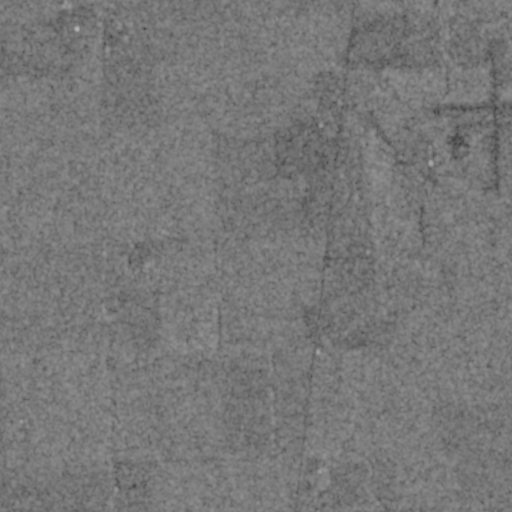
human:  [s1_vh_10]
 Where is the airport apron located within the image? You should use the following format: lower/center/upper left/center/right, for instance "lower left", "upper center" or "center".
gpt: The airport apron is located in the upper right of the image.
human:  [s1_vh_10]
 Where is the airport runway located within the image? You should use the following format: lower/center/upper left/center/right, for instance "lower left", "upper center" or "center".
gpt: The airport runway is located in the upper right of the image.
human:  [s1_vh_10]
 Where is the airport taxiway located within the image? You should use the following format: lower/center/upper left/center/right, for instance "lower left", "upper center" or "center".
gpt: The airport taxiway is located in the upper right of the image.
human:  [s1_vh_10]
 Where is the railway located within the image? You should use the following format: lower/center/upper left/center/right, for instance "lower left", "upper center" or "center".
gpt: The railway is located in the left of the image.
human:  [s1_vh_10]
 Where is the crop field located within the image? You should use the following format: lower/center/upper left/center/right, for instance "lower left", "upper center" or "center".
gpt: There is no crop field in the image.

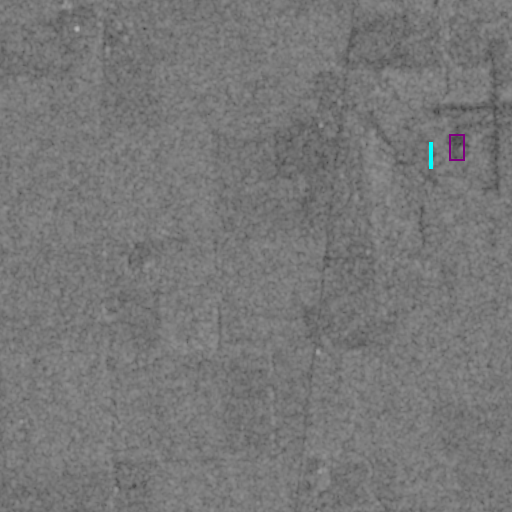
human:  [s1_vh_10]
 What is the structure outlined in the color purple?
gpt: The structure outlined in purple is an airport apron.
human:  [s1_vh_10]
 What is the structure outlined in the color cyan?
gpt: The structure outlined in cyan is a building.
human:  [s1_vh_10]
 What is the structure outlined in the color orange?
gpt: There is no orange outline.